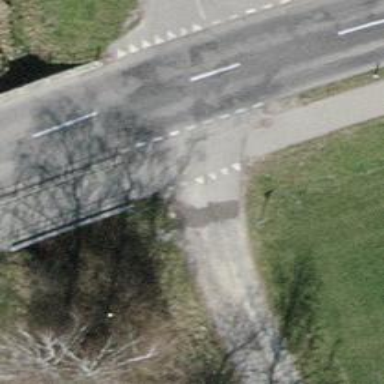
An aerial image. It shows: Asphalt cycleway on bridge.